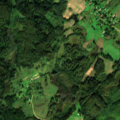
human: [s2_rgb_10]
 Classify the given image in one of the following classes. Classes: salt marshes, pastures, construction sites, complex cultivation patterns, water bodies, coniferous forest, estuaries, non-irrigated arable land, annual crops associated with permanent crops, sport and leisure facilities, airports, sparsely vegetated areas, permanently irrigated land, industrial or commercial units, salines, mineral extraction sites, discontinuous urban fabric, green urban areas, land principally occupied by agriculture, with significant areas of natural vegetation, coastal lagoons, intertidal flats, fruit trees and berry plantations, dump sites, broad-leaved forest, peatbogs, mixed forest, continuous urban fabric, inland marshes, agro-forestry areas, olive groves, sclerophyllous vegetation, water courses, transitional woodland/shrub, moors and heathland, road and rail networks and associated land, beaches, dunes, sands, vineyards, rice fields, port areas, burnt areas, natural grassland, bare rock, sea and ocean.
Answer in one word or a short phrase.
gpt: complex cultivation patterns, mixed forest, peatbogs